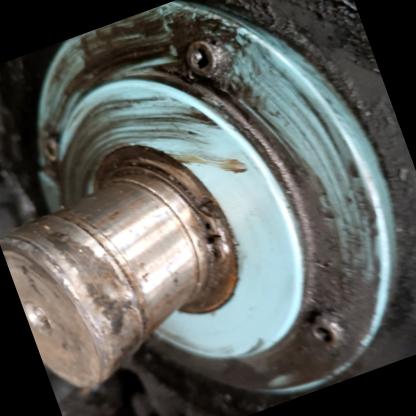
Klasa: inne